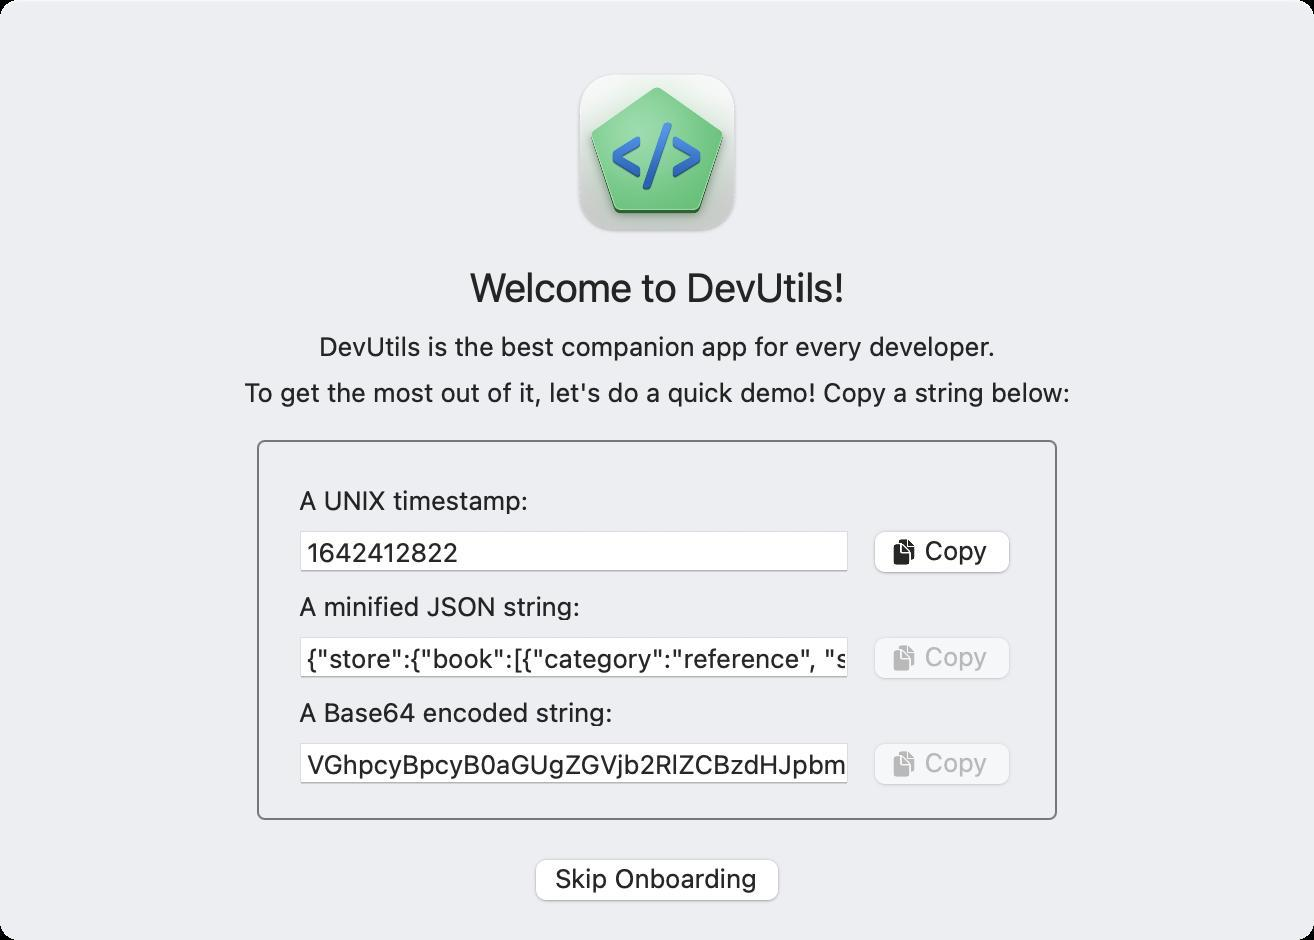
Accessibility tree:
{"name": "Welcome!", "role": "AXWindow", "description": null, "role_description": "standard window", "value": null, "position": "427.00;177.00", "size": "657;470", "children": [{"name": null, "role": "AXStaticText", "description": null, "role_description": "text", "value": "Welcome to DevUtils!", "position": "232.50;132.00", "size": "192;24", "children": []}, {"name": null, "role": "AXGroup", "description": null, "role_description": "group", "value": null, "position": "128.50;220.00", "size": "400;190", "children": [{"name": null, "role": "AXStaticText", "description": null, "role_description": "text", "value": "1642412822", "position": "149.50;265.00", "size": "275;21", "children": []}, {"name": "Copy", "role": "AXButton", "description": null, "role_description": "button", "value": null, "position": "430.50;261.00", "size": "81;32", "children": []}, {"name": null, "role": "AXStaticText", "description": null, "role_description": "text", "value": "A UNIX timestamp:", "position": "147.50;241.00", "size": "119;16", "children": []}, {"name": null, "role": "AXStaticText", "description": null, "role_description": "text", "value": "{\"store\":{\"book\":[{\"category\":\"reference\", \"sold\": false,\"author\":\"Nigel Rees\",\"title\":\"Sayings of the Century\",\"price\":8.95},{\"category\":\"fiction\",\"author\":\"Evelyn Waugh\",\"title\":\"Sword of Honour\",\"price\":12.99},{\"category\":\"fiction\",\"author\":\"J. R. R. Tolkien\",\"title\":\"The Lord of the Rings\",\"act\": null, \"isbn\":\"0-395-19395-8\",\"price\":22.99}],\"bicycle\":{\"color\":\"red\",\"price\":19.95}}}", "position": "149.50;318.00", "size": "275;21", "children": []}, {"name": "Copy", "role": "AXButton", "description": null, "role_description": "button", "value": null, "position": "430.50;314.00", "size": "81;32", "children": []}, {"name": null, "role": "AXStaticText", "description": null, "role_description": "text", "value": "A minified JSON string:", "position": "147.50;294.00", "size": "145;16", "children": []}, {"name": null, "role": "AXStaticText", "description": null, "role_description": "text", "value": "VGhpcyBpcyB0aGUgZGVjb2RlZCBzdHJpbmch", "position": "149.50;371.00", "size": "275;21", "children": []}, {"name": "Copy", "role": "AXButton", "description": null, "role_description": "button", "value": null, "position": "430.50;367.00", "size": "81;32", "children": []}, {"name": null, "role": "AXStaticText", "description": null, "role_description": "text", "value": "A Base64 encoded string:", "position": "147.50;347.00", "size": "161;16", "children": []}]}, {"name": null, "role": "AXStaticText", "description": null, "role_description": "text", "value": "DevUtils is the best companion app for every developer.", "position": "157.50;164.00", "size": "342;17", "children": []}, {"name": null, "role": "AXStaticText", "description": null, "role_description": "text", "value": "To get the most out of it, let's do a quick demo! Copy a string below:", "position": "120.00;187.00", "size": "418;17", "children": []}, {"name": null, "role": "AXImage", "description": "icon", "role_description": "image", "value": null, "position": "280.50;28.00", "size": "96;96", "children": []}, {"name": "Skip_Onboarding", "role": "AXButton", "description": null, "role_description": "button", "value": null, "position": "261.00;425.00", "size": "135;32", "children": []}]}